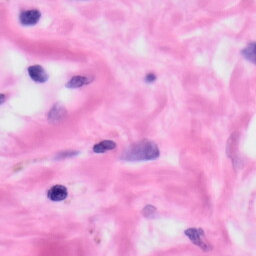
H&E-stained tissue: Skin